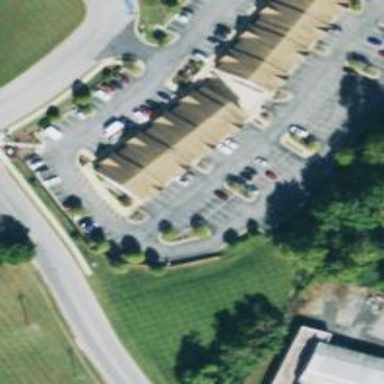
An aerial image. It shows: Healthcare clinic.